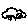
Label: car